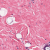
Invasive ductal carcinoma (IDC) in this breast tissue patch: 0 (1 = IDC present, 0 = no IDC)